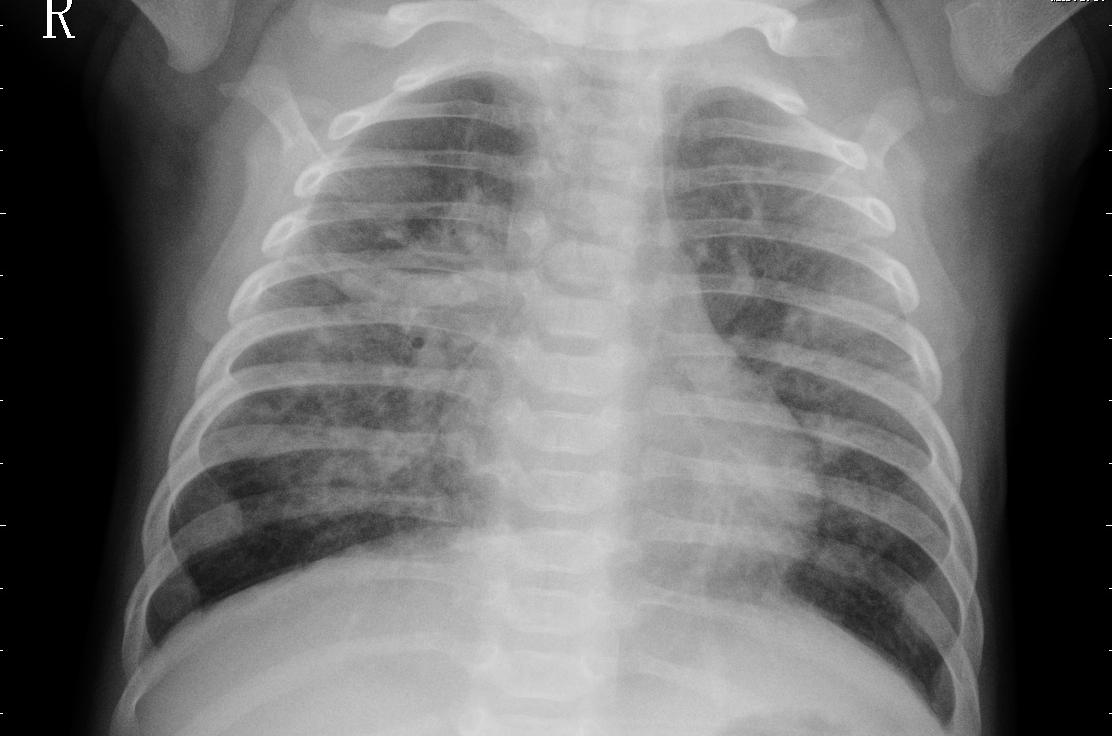
Diagnosis: PNEUMONIA